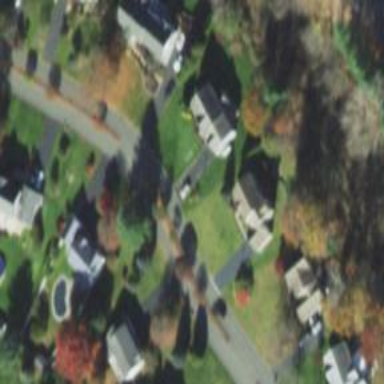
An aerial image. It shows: Residential road.